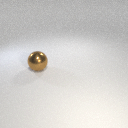
large brown metal sphere